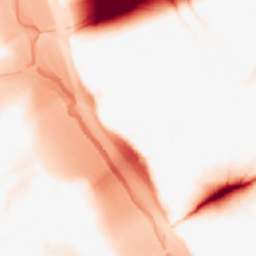
Category: morphological
Decomposition family: tophat
Decomposition parameters: size: 50
mode: black
Upsampling method: nearest
Upsampling parameters: scale: 2
Upsampling scale: 2